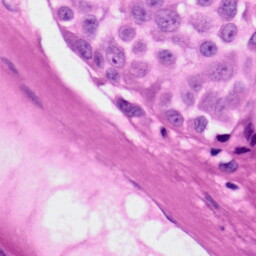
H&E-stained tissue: Skin